Question: This is what i have now. It is checking to see if GoLauncher is installed and if it is, it takes it to the go launcher main screen. If its not installed it takes user to market to have it installed.
What i need though is that if it is installed already i need to pop up a alert box showing the user how to install the theme. After user hits okay then it should go to GoLaunhcer main screen
'''
gosetting = (ImageButton) findViewById(R.id.gosetting);
gosetting.setOnClickListener(new OnClickListener() {
@Override
public void onClick(View v) {
try {
Intent intent = new Intent(Intent.ACTION_MAIN);
intent.setComponent(new ComponentName("com.gau.go.launcherex","com.jiubang.ggheart.apps.desks.diy.GoLauncher"));
startActivity(intent);
}
catch (ActivityNotFoundException e) {
AlertDialog.Builder alert = new AlertDialog.Builder(HelperActivity.this);
alert.setTitle("GO Not Found");
alert.setMessage("Do you want to vist the GO Launcher Android Market page?");
alert.setIcon(R.drawable.go_icon2);
alert.setPositiveButton("Yes",
new DialogInterface.OnClickListener() {
public void onClick(DialogInterface dialog, int id) {
final Intent intent = new Intent(Intent.ACTION_VIEW).setData(Uri.parse("market://details?id=com.gau.go.launcherex"));
startActivity(intent);
}
});
alert.setNegativeButton("No",
new DialogInterface.OnClickListener() {
public void onClick(DialogInterface dialog, int id) {
return;
}
});
alert.show();
} catch (Exception go) {
go.printStackTrace();
}
}
});
'''
Added your updated code and now getting this error..

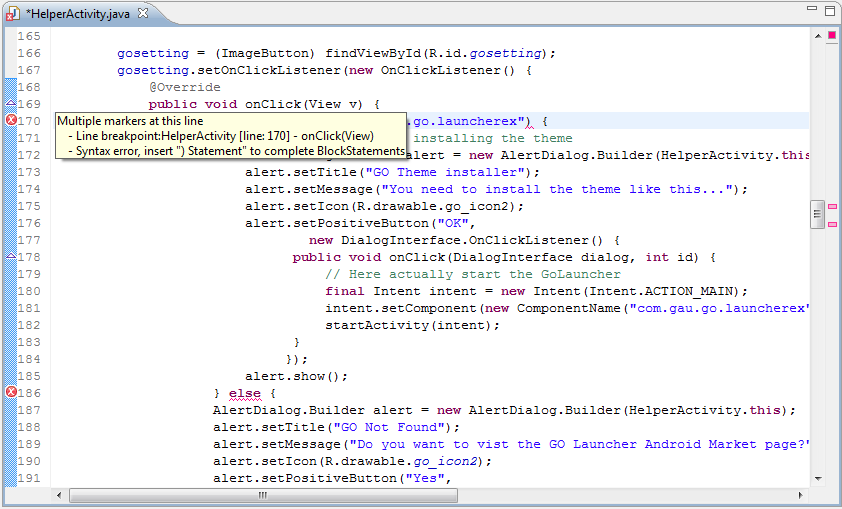
Answer: Look at the answer to <URL> That explains how to query the PackageManager to find out if your app is already installed.
'''
public void onClick(View v) {
if (isAppInstalled("com.gau.go.launcherex")) {
// Show dialog about installing the theme
AlertDialog.Builder alert = new AlertDialog.Builder(HelperActivity.this);
alert.setTitle("GO Theme installer");
alert.setMessage("You need to install the theme like this...");
alert.setIcon(R.drawable.go_icon2);
alert.setPositiveButton("OK",
new DialogInterface.OnClickListener() {
public void onClick(DialogInterface dialog, int id) {
// Here actually start the GoLauncher
final Intent intent = new Intent(Intent.ACTION_MAIN);
intent.setComponent(new ComponentName("com.gau.go.launcherex","com.jiubang.ggheart.apps.desks.diy.GoLauncher"));
startActivity(intent);
}
});
alert.show();
} else {
// Here you put up the dialog about visitng the market page
AlertDialog.Builder alert = ...
}
}
private boolean isAppInstalled(String uri) {
PackageManager pm = getPackageManager();
boolean installed = false;
try {
pm.getPackageInfo(uri, PackageManager.GET_ACTIVITIES);
installed = true;
} catch (PackageManager.NameNotFoundException e) {
installed = false;
}
return installed;
}
'''